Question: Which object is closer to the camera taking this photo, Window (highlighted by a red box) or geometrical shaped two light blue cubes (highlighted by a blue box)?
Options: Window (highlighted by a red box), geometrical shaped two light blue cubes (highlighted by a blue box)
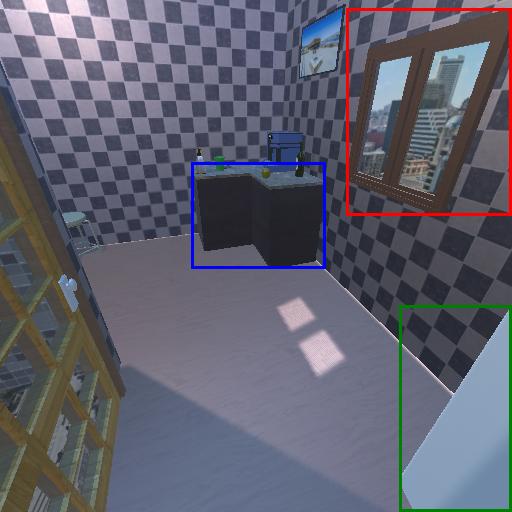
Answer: Window (highlighted by a red box)